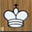
Piece: wK